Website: lowes
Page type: added-to-cart
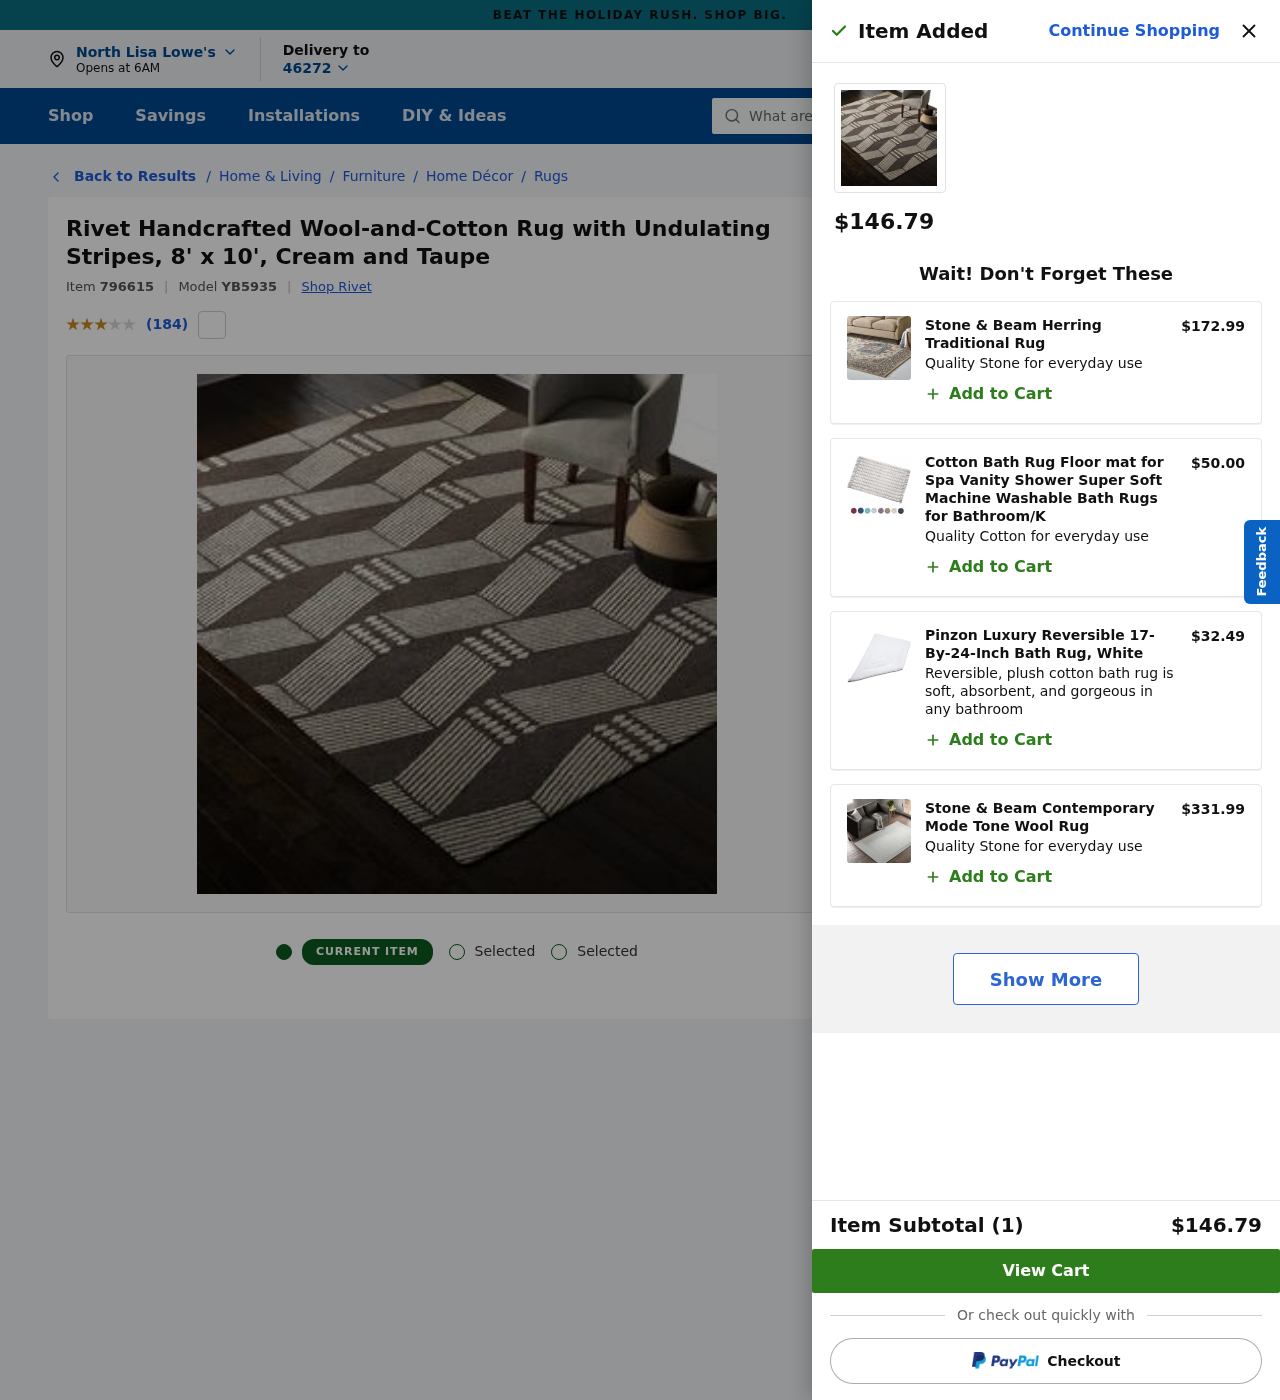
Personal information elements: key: PII_CITY
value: North Lisa
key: PII_POSTCODE
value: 46272
Product elements: key: PRODUCT1_BRAND
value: Rivet
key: PRODUCT1_BREADCRUMB
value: Home & Living
Furniture
Home Décor
Rugs
Area Rugs
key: PRODUCT1_NAME
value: Rivet Handcrafted Wool-and-Cotton Rug with Undulating Stripes, 8' x 10', Cream and Taupe
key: PRODUCT1_NUM_RATINGS
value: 184
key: PRODUCT1_PRICE
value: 146.79
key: PRODUCT1_RATING
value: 3.2
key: PRODUCT2_DESC
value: Quality Stone for everyday use
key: PRODUCT2_NAME
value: Stone & Beam Herring Traditional Rug
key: PRODUCT2_PRICE
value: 172.99
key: PRODUCT3_DESC
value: Quality Cotton for everyday use
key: PRODUCT3_NAME
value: Cotton Bath Rug Floor mat for Spa Vanity Shower Super Soft Machine Washable Bath Rugs for Bathroom/K
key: PRODUCT3_PRICE
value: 50
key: PRODUCT4_DESC
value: Reversible, plush cotton bath rug is soft, absorbent, and gorgeous in any bathroom
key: PRODUCT4_NAME
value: Pinzon Luxury Reversible 17-By-24-Inch Bath Rug, White
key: PRODUCT4_PRICE
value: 32.49
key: PRODUCT5_DESC
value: Quality Stone for everyday use
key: PRODUCT5_NAME
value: Stone & Beam Contemporary Mode Tone Wool Rug
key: PRODUCT5_PRICE
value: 331.99
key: PRODUCT1_ITEM_ID
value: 796615
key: PRODUCT1_MODEL_ID
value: YB5935
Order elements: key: ORDER_NUM_ITEMS
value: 1
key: ORDER_SUBTOTAL
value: $146.79
Search elements: key: HEADER_SEARCH
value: What are you looking for?